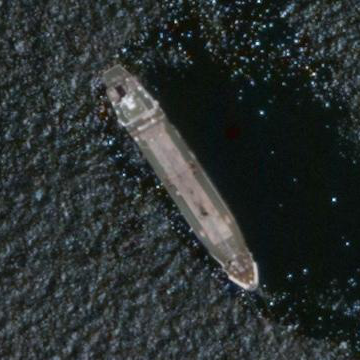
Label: civil